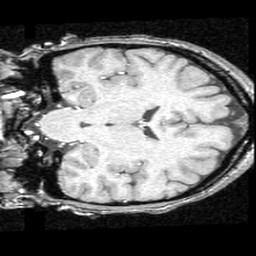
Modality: T1w
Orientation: coronal
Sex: female
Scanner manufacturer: ge
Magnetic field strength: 1.5 T
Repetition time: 21 s
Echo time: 0.008 s